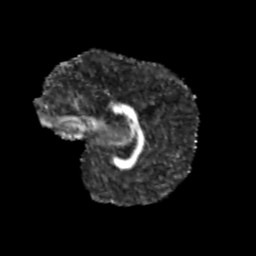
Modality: FA
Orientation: sagittal
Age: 12
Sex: female
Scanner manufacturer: siemens
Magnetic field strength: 3 T
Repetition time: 3.8 s
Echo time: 0.07 s